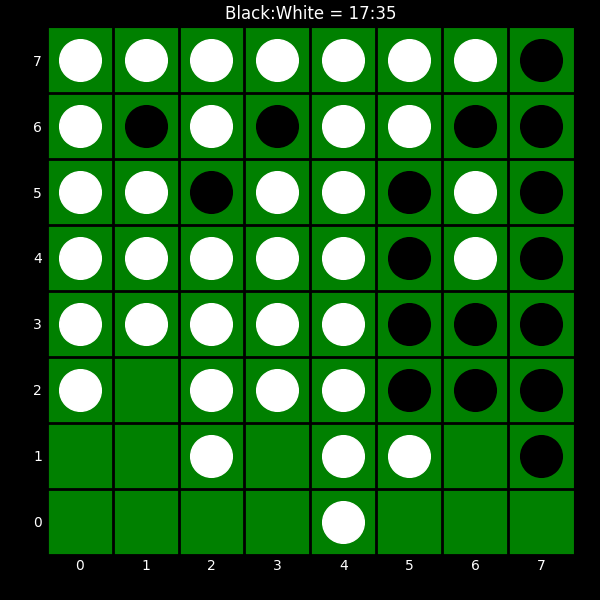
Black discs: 17
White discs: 35